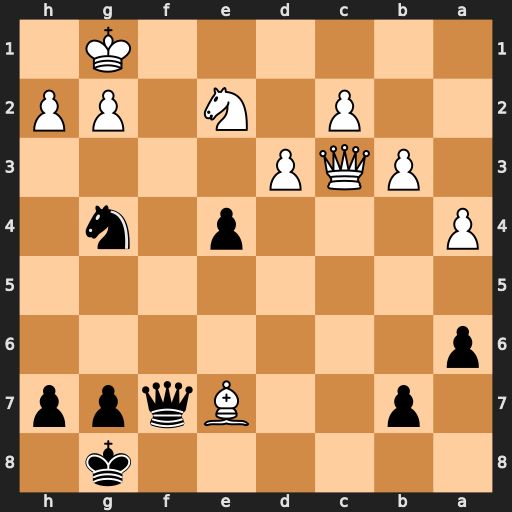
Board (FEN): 6k1/1p2Bqpp/p7/8/P3p1n1/1PQP4/2P1N1PP/6K1
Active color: b
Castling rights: -
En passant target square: -
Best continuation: Qf2+ Kh1 Qf1+ Ng1 Nf2#